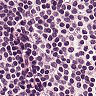
Metastatic tissue present: no